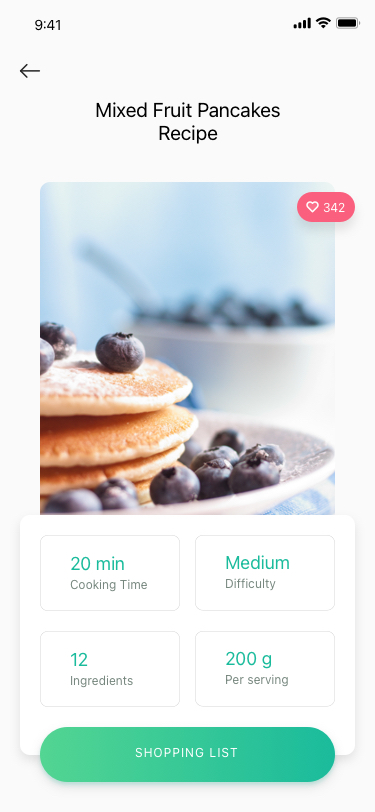
Text in this UI design:
342
Per serving
200 g
Ingredients
12
Difficulty
Medium
Cooking Time
20 min
Mixed Fruit Pancakes
Recipe
shopping list